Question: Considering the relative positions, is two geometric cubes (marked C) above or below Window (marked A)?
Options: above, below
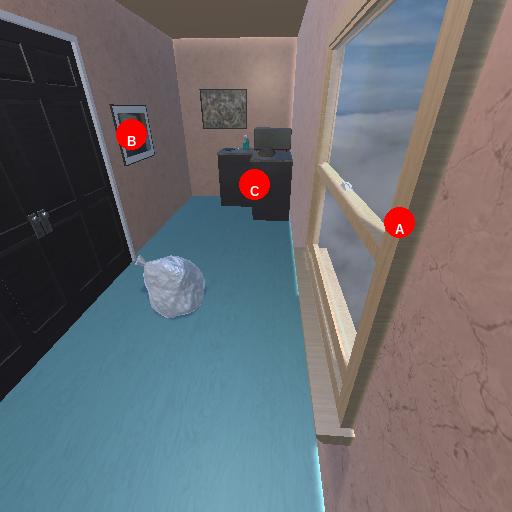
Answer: above